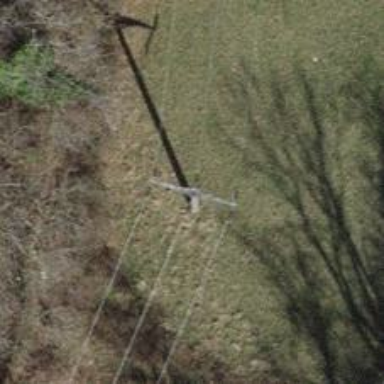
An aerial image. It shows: Concrete power pole.